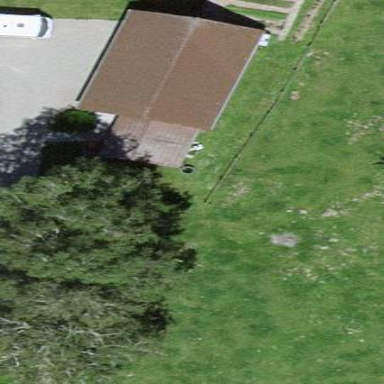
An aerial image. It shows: Garage.